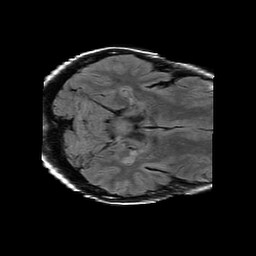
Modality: FLAIR
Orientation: axial
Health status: ill
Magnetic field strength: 3 T